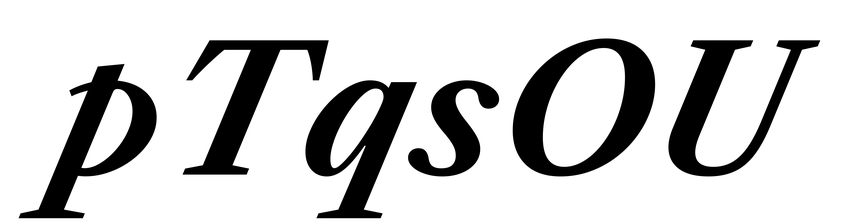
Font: LibreCaslonText-Italic_Bold_Italic